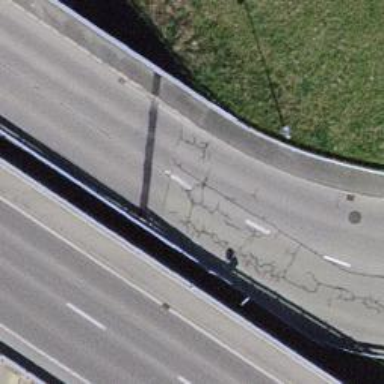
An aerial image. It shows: Bridge with fence.